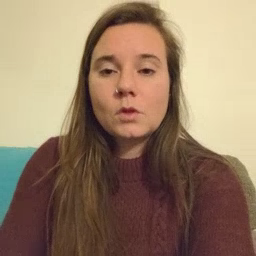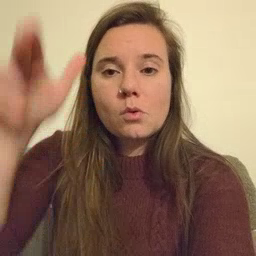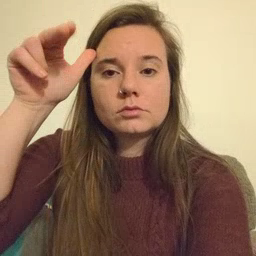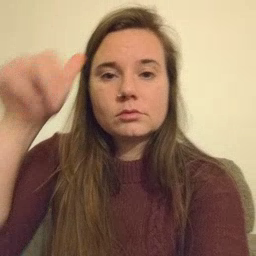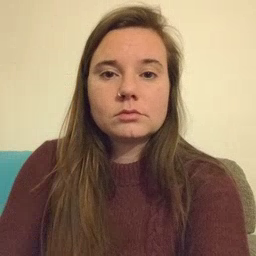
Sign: horse